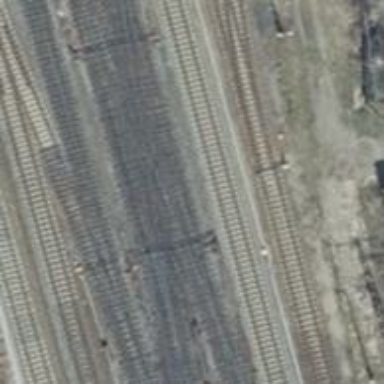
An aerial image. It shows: Railway crossing.